Question: I am using a view pager in my app (specifically ICViewPager). To make the View Pager blend into the Navigation bar like so:

I had to put these lines of code in my 'AppDelegate.m'
'''
[[UINavigationBar appearance] setBackgroundImage:[[UIImage alloc] init] forBarMetrics:UIBarMetricsDefault];
[[UINavigationBar appearance] setShadowImage:[[UIImage alloc] init]];
'''
However, this causes the status bar not to be the same color as my navigation bar.
How do I set the color of my status bar to be the same as my navigation bar?
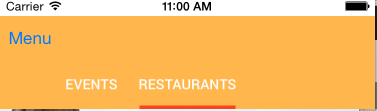
Answer: > How do I set the color of my status bar to be the same as my navigation bar?
You don't. The status bar . It is transparent. It is your job to make some view that has the desired color extend up to the top of the view, the status bar, so that that color shows through.
This view could be your window, for example, or the view controller's main view. Right now, it is white, and so we see the white color show through above the top of the navigation bar. If you give your window (or main view, or whatever the white thing is that we are seeing) the same color as the navigation bar, you'll get the effect you want.
Alternatively, you could adjust the size and position of the navigation bar itself so that it reaches to the top of the window and covers it.